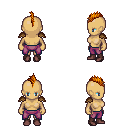
a pixel art fantasy rpg character, female body template, human, tanned skin, leather shoulder armor, magenta pants, dark blonde mohawk hairstyle, maroon shoes, four views (front, back, left, right), 2x2 character sprite sheet, small pixel art, hard edges, no anti-aliasing